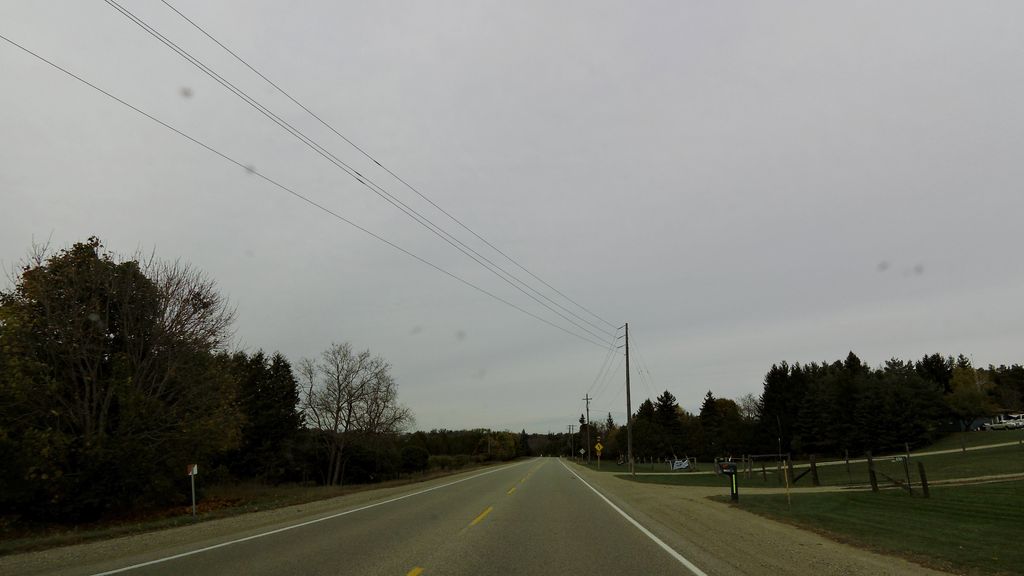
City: kitchener-waterloo